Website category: jobs
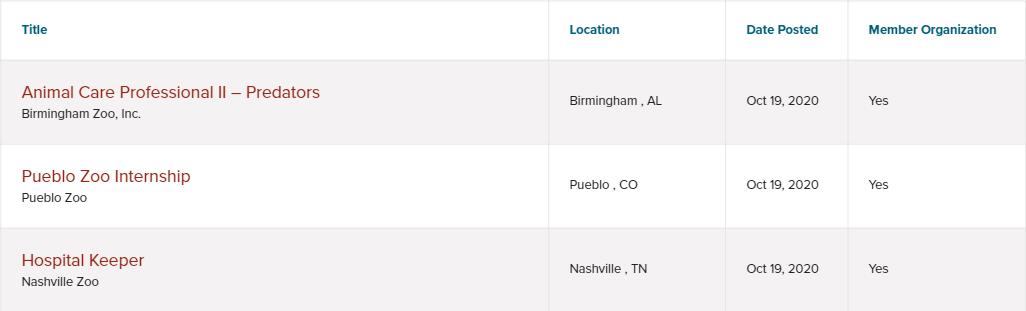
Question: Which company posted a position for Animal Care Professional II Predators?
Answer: Birmingham Zoo, Inc.

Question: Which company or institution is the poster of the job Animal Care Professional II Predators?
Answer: Birmingham Zoo, Inc.

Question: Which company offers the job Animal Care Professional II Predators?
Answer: Birmingham Zoo, Inc.

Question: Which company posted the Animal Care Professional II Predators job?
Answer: Birmingham Zoo, Inc.

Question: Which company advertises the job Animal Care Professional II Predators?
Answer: Birmingham Zoo, Inc.

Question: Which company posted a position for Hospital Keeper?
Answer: Nashville Zoo

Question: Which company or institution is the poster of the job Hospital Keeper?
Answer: Nashville Zoo

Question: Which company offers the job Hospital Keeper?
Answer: Nashville Zoo

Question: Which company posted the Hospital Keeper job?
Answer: Nashville Zoo

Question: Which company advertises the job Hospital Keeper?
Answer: Nashville Zoo

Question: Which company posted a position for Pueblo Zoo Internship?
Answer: Pueblo Zoo

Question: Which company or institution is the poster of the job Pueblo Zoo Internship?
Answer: Pueblo Zoo

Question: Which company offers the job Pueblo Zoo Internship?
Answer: Pueblo Zoo

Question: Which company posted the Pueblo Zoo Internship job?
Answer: Pueblo Zoo

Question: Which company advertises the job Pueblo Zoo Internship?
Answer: Pueblo Zoo

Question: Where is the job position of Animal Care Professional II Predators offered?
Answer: Birmingham , AL

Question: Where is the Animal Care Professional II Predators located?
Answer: Birmingham , AL

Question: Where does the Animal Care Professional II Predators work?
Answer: Birmingham , AL

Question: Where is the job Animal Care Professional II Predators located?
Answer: Birmingham , AL

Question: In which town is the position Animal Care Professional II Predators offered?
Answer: Birmingham , AL

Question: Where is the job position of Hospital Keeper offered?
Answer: Nashville , TN

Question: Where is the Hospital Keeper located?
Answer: Nashville , TN

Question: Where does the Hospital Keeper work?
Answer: Nashville , TN

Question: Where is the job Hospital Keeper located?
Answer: Nashville , TN

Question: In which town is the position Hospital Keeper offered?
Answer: Nashville , TN

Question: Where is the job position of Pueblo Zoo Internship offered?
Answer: Pueblo , CO

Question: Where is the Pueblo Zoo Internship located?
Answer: Pueblo , CO

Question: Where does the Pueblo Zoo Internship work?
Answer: Pueblo , CO

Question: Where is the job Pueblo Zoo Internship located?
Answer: Pueblo , CO

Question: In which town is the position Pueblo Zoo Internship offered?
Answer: Pueblo , CO

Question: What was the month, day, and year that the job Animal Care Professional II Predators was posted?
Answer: Oct 19, 2020

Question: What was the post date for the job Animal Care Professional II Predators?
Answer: Oct 19, 2020

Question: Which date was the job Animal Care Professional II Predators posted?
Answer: Oct 19, 2020

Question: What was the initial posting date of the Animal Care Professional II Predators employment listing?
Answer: Oct 19, 2020

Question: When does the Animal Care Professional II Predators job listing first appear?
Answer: Oct 19, 2020

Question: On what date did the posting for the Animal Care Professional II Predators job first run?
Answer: Oct 19, 2020

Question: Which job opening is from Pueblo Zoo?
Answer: Pueblo Zoo Internship

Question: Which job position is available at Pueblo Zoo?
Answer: Pueblo Zoo Internship

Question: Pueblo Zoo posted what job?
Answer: Pueblo Zoo Internship

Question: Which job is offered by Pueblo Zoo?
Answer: Pueblo Zoo Internship

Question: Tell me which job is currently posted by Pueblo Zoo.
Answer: Pueblo Zoo Internship

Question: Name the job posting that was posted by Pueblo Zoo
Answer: Pueblo Zoo Internship

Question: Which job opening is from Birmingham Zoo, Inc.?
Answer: Animal Care Professional II Predators

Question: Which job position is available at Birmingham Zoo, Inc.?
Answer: Animal Care Professional II Predators

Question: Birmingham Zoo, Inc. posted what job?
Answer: Animal Care Professional II Predators

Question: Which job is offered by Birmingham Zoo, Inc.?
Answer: Animal Care Professional II Predators

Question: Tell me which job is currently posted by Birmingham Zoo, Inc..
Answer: Animal Care Professional II Predators

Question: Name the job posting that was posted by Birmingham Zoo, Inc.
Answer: Animal Care Professional II Predators

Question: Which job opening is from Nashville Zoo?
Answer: Hospital Keeper

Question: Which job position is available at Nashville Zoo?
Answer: Hospital Keeper

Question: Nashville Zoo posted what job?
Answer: Hospital Keeper

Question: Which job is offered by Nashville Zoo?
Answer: Hospital Keeper

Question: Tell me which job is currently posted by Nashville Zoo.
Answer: Hospital Keeper

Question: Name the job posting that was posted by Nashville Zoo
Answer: Hospital Keeper

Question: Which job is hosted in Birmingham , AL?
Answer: Animal Care Professional II Predators

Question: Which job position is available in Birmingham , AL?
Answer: Animal Care Professional II Predators

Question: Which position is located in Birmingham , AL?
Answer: Animal Care Professional II Predators

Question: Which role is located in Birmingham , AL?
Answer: Animal Care Professional II Predators

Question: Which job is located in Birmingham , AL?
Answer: Animal Care Professional II Predators

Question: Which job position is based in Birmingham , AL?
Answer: Animal Care Professional II Predators

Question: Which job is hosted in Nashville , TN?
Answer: Hospital Keeper

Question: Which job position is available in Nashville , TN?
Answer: Hospital Keeper

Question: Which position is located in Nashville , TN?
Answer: Hospital Keeper

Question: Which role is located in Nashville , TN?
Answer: Hospital Keeper